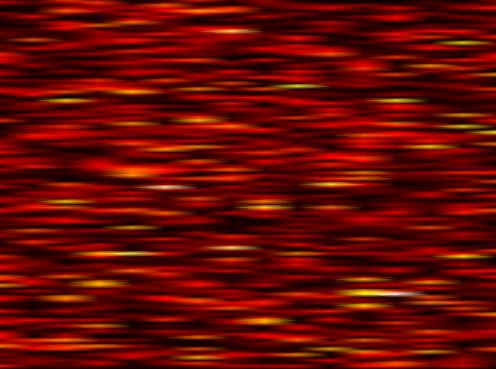
Label: FBMC